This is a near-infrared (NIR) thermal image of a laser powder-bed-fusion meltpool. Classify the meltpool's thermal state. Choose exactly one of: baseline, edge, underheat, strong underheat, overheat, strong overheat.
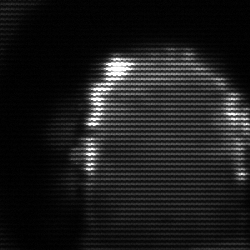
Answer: baseline